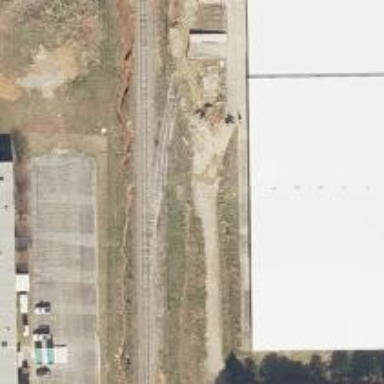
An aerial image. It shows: Disused railway spur line.